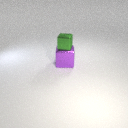
small green metal cube above large purple metal cube